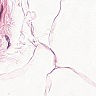
Metastatic tissue present: no